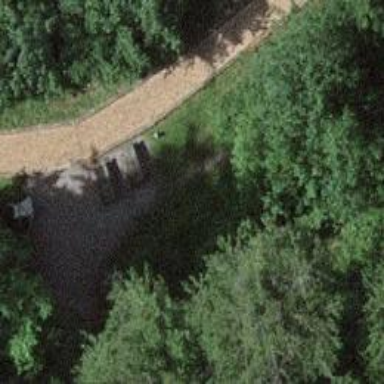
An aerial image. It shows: Picnic table located in leisure land area.